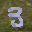
Label: 3